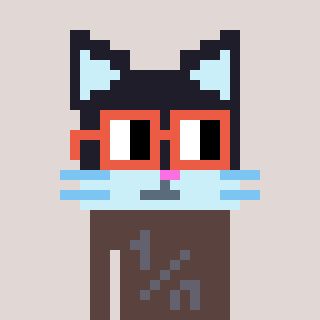
a pixel art character with square orange glasses, a cat-shaped head and a darkbrown-colored body on a warm background